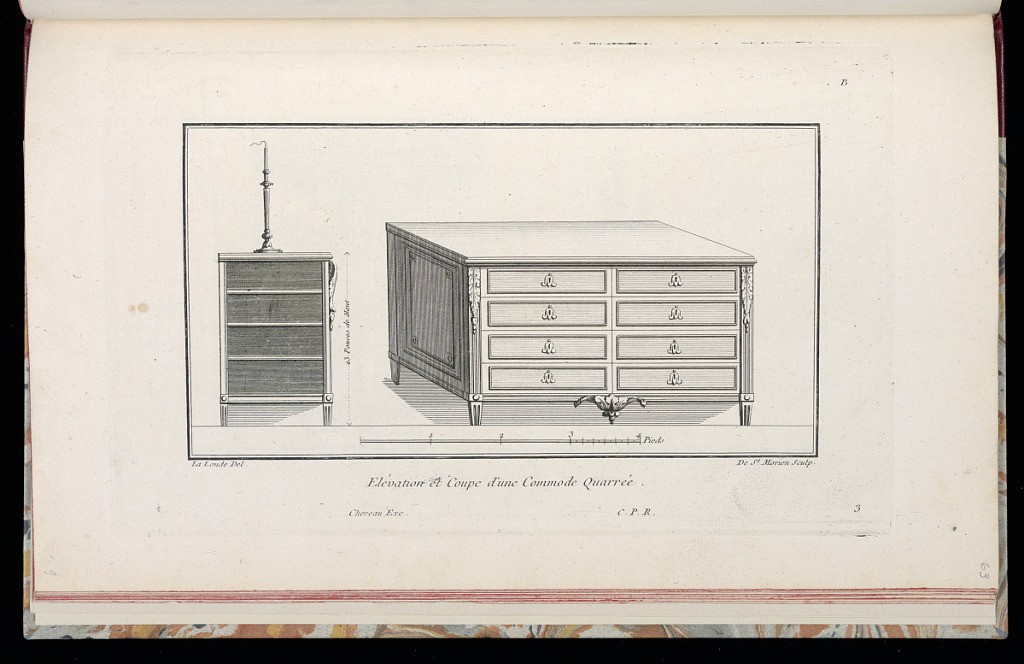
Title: Elévation et Coupe d'une Commode Quarrée
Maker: Richard de Lalonde, French, active 1780–96
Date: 1775-1788
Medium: Etching on off-white laid paper
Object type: Print
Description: Elevation and cross section of a design for a broad commode, with eight drawers. The plate is signed and numbered.